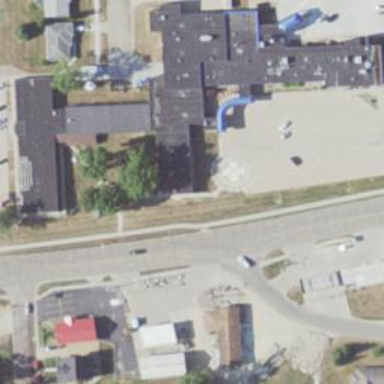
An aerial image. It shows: Healthcare facility identified as hospital.